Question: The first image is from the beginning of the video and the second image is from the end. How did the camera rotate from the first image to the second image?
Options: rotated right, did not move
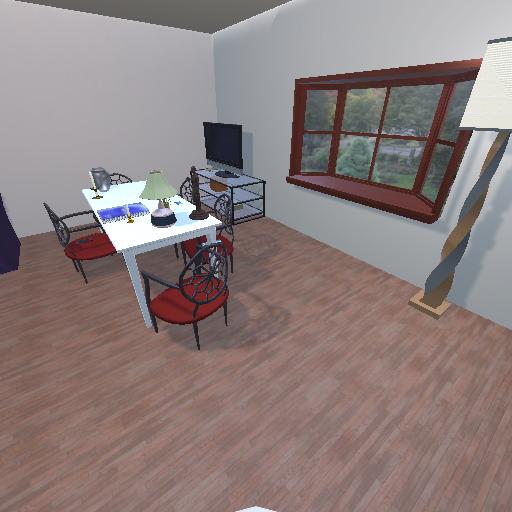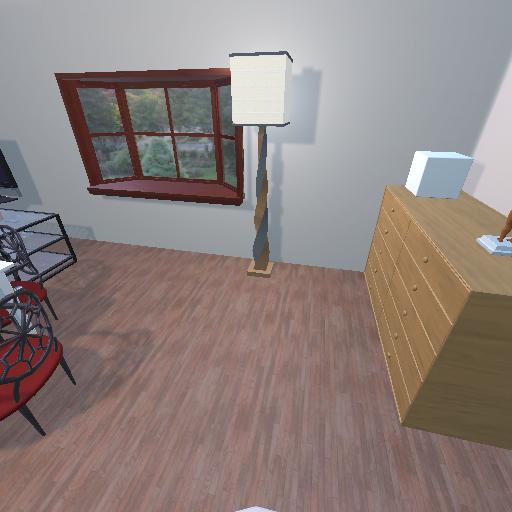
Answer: rotated right